Aerial crown-view tile of a tropical tree (Barro Colorado Island, Panama), acquired 20250616:
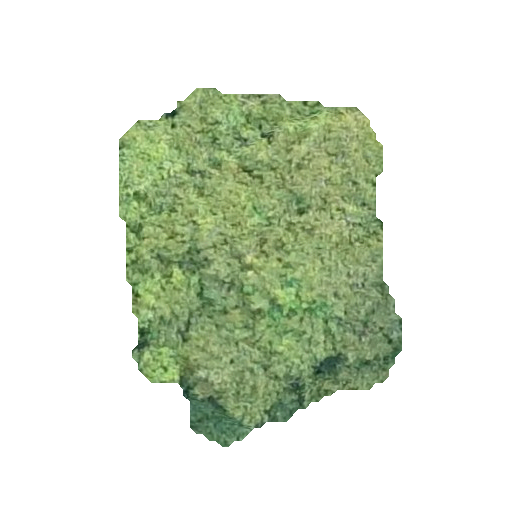
Species: Chrysophyllum cainito
GBIF accepted scientific name: Chrysophyllum cainito
Crown area: 112.205 m²